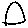
Label: triangle